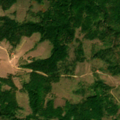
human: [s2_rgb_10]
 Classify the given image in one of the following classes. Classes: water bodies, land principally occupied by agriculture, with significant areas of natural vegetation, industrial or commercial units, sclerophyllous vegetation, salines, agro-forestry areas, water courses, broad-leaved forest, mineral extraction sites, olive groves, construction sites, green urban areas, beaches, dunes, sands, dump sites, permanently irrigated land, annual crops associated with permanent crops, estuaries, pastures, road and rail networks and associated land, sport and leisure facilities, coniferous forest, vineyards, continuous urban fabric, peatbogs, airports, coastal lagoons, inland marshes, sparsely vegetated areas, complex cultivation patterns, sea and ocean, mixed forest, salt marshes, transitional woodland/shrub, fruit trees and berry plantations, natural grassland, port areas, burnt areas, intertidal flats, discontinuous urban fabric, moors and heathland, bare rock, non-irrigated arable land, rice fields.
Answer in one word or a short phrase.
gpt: complex cultivation patterns, land principally occupied by agriculture, with significant areas of natural vegetation, broad-leaved forest